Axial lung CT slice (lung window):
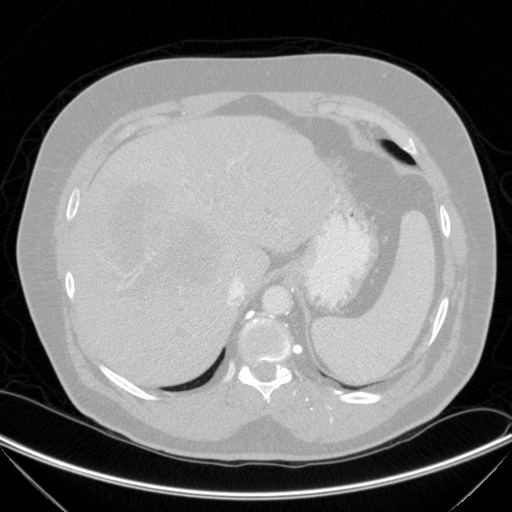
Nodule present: no